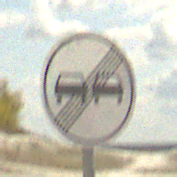
Verkehrszeichen: EndeUeberholverbot
Umgebung: Outdoor, Beach
Tageszeit: Midday
Wetter: PartlyCloudy
Licht: Natural
Jahreszeit: NotSpecified
Kontrast: HighContrast